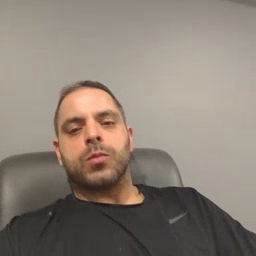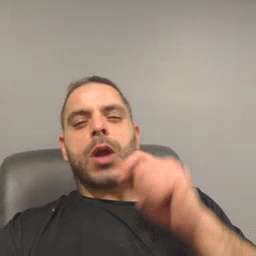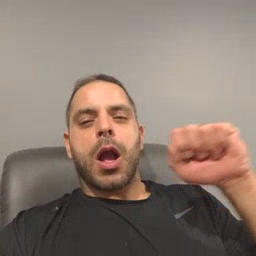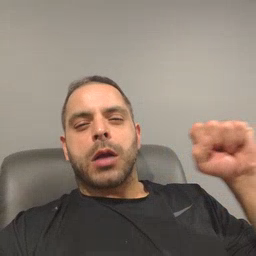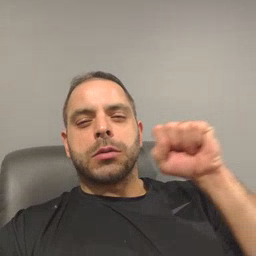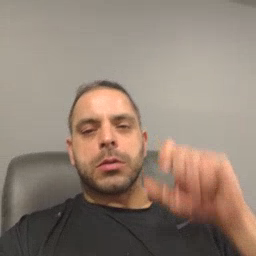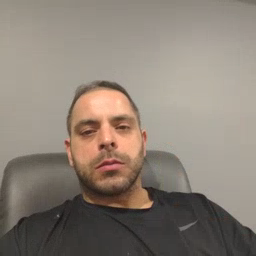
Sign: carrot